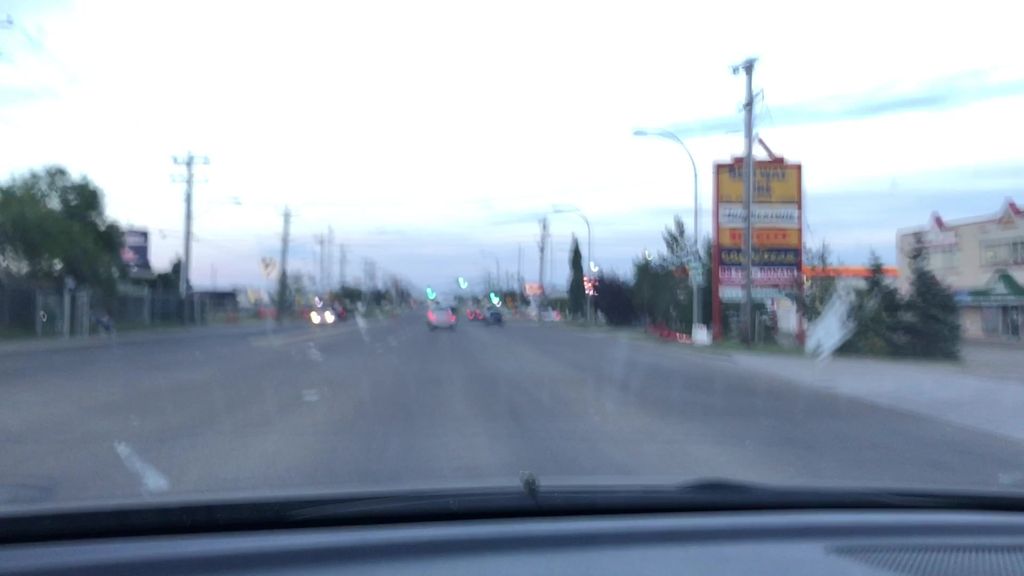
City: edmonton